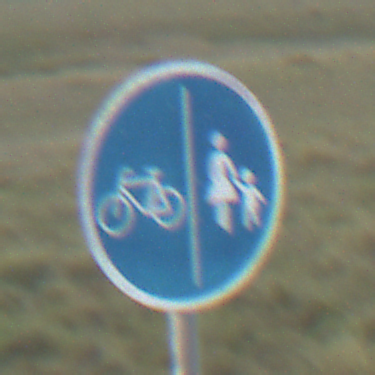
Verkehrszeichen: GetrennterRadUndGehwegRadwegLinks
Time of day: Night
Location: Outdoor (Nature)
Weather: Overcast
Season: NotSpecified
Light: Artificial